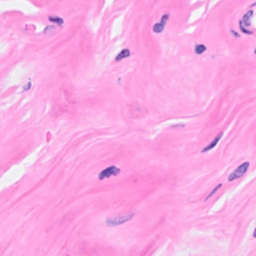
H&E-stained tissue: Breast